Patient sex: F
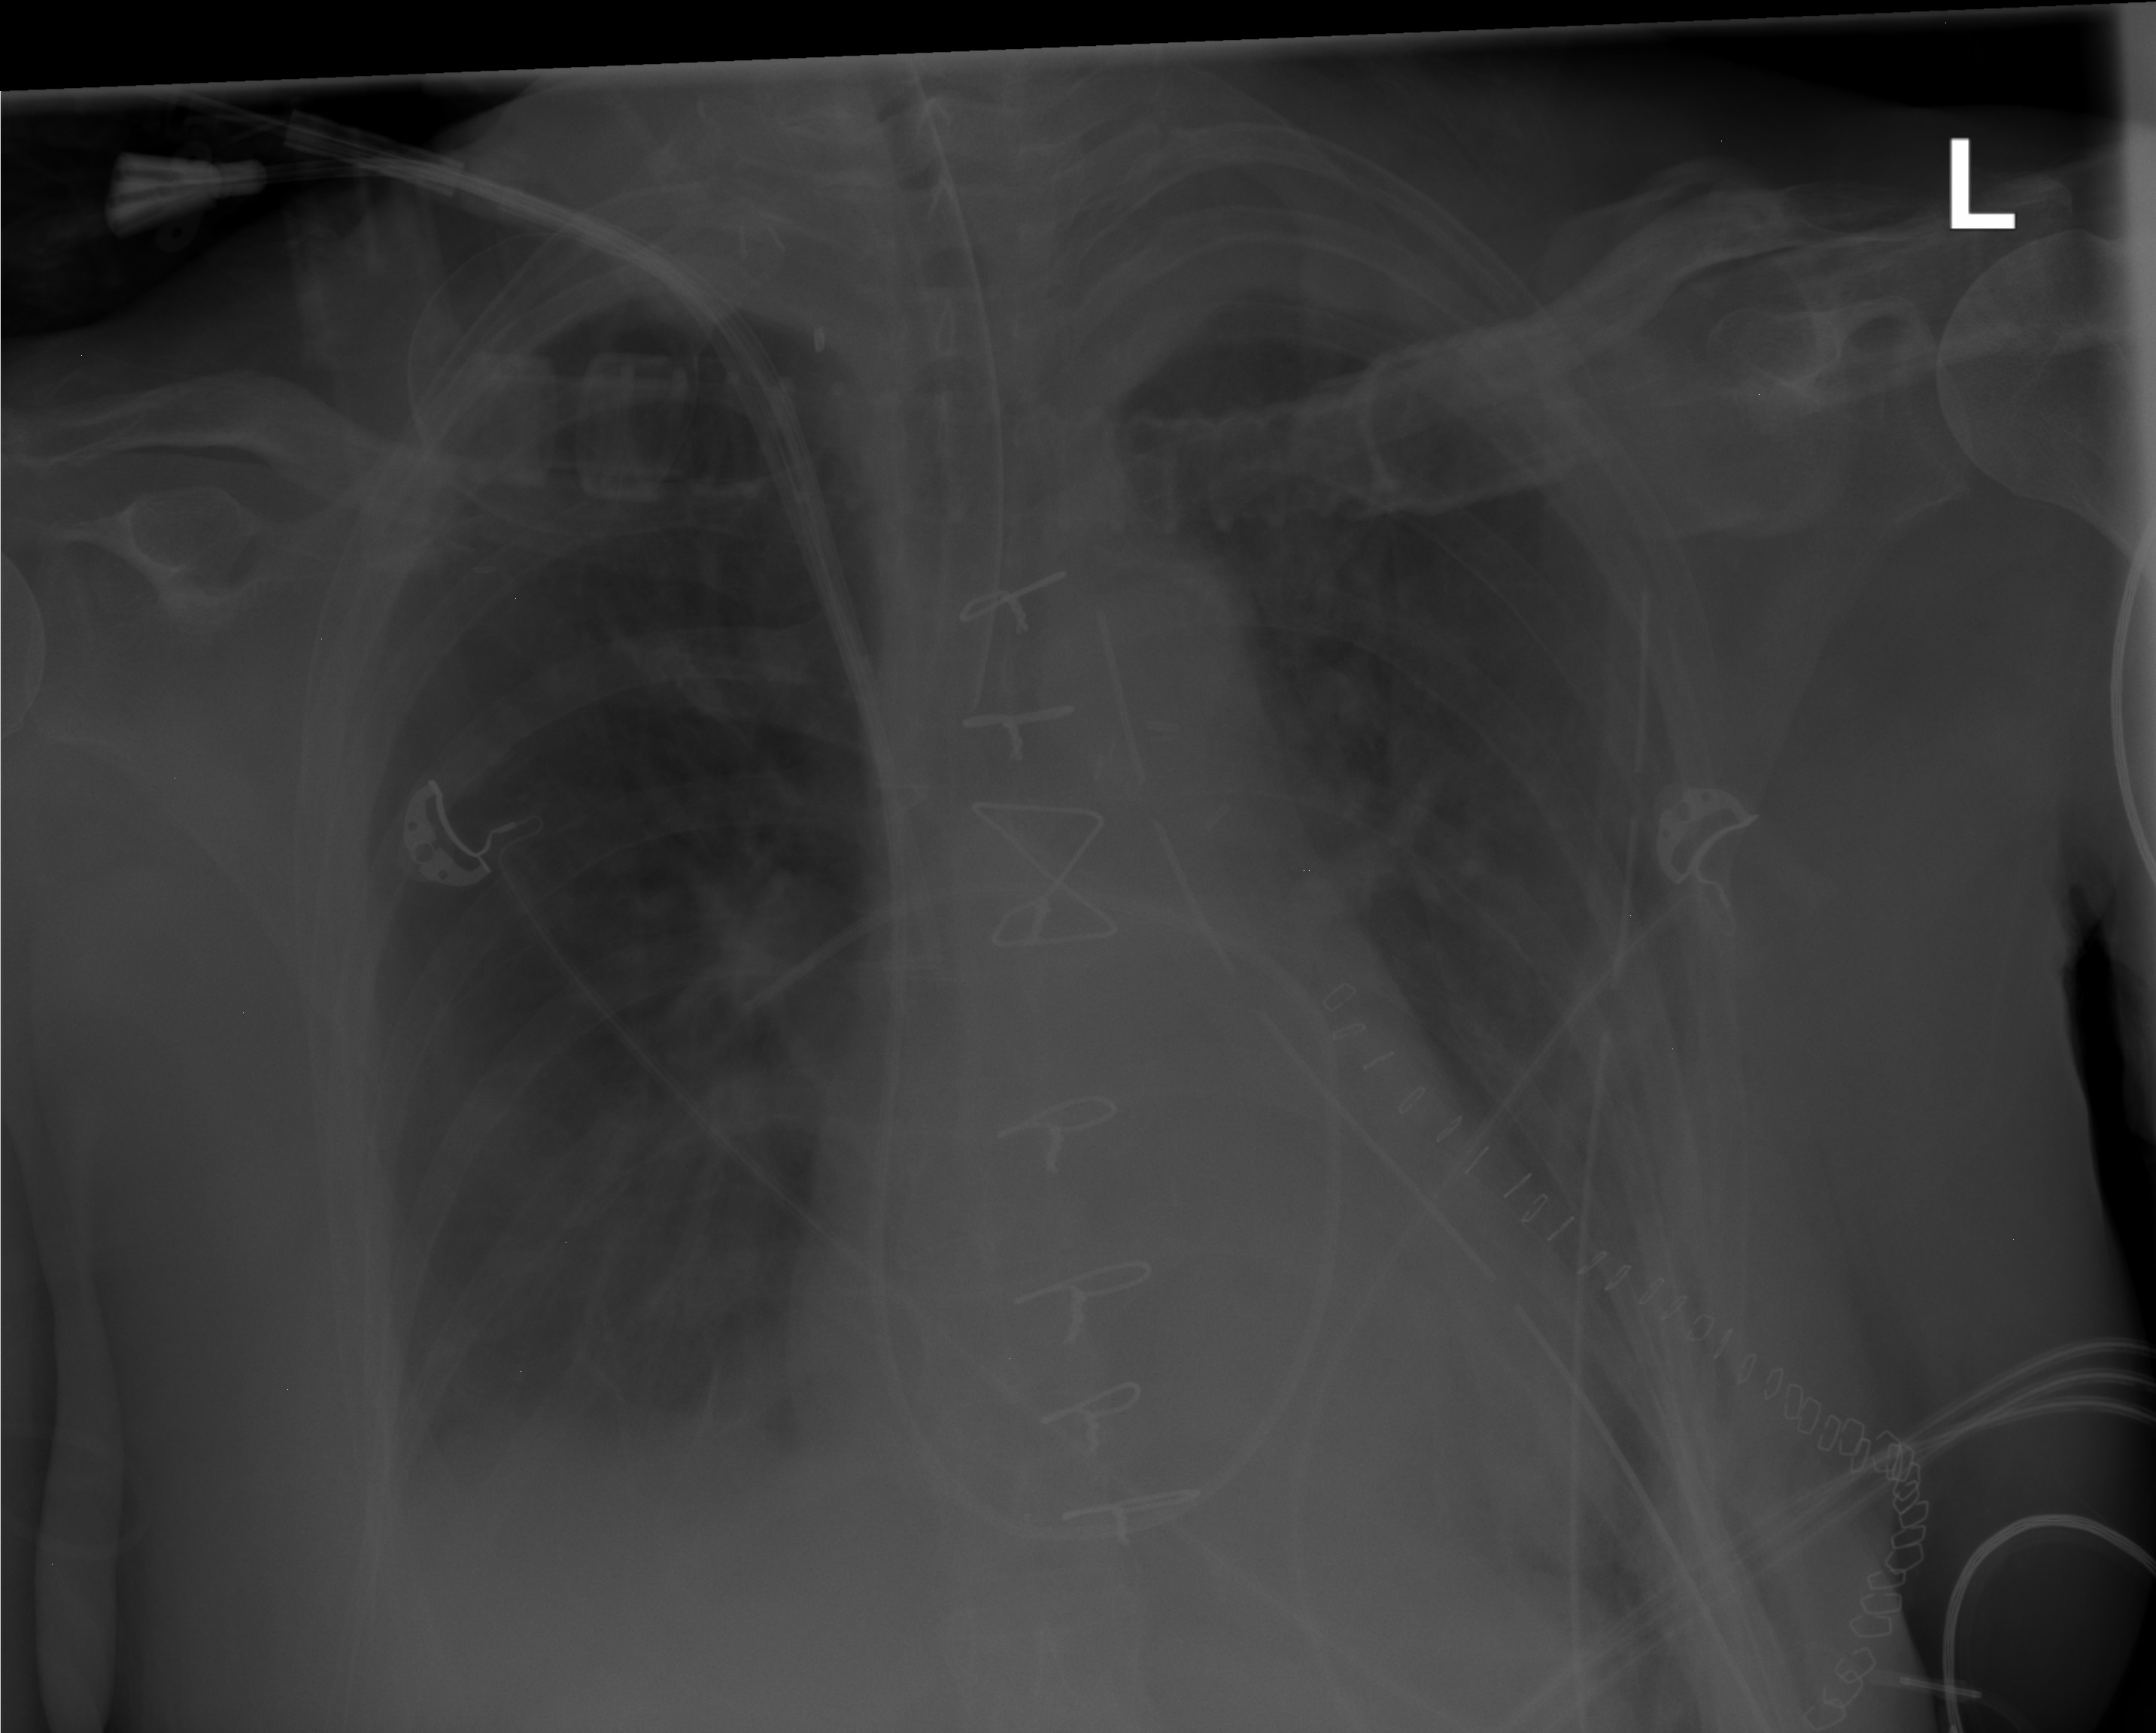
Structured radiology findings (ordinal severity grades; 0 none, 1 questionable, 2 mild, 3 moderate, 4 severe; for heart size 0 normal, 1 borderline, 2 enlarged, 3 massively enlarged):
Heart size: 1
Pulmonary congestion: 0
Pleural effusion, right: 3
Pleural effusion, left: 3
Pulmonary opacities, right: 2
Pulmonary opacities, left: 0
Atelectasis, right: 2
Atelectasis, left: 2